Brain MRI, t2w sequence, axial 2D slice.
Patient: age 28, sex M, weight 90 kg, height 1.9 m
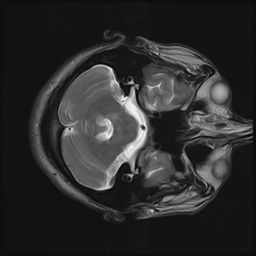